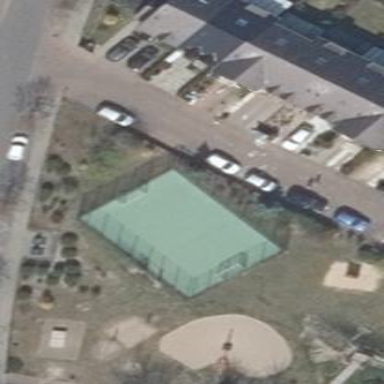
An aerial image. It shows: Multi-sport pitch with tartan surface for leisure activities on land.